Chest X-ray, PA view. Patient: 46 years old, sex F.
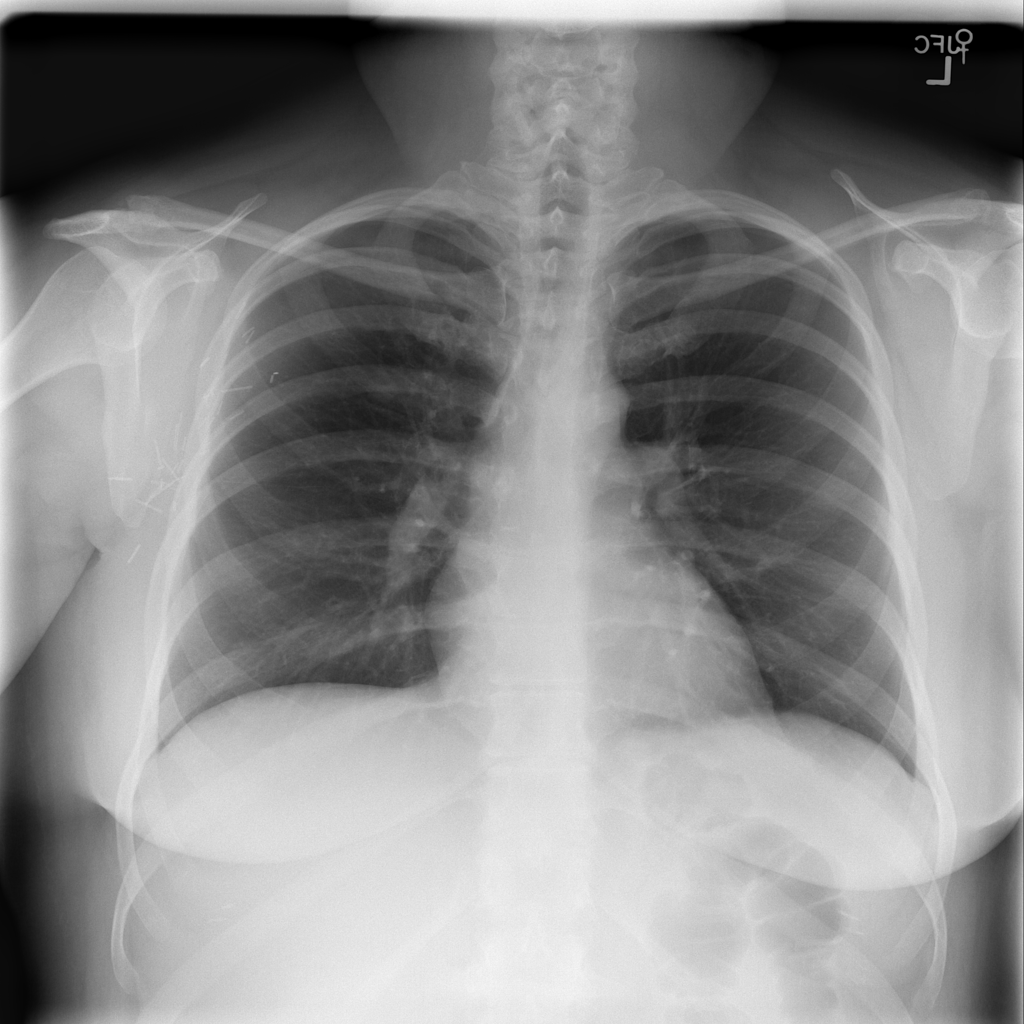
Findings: Infiltration, Nodule